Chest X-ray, AP view. Patient: 55 years old, sex M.
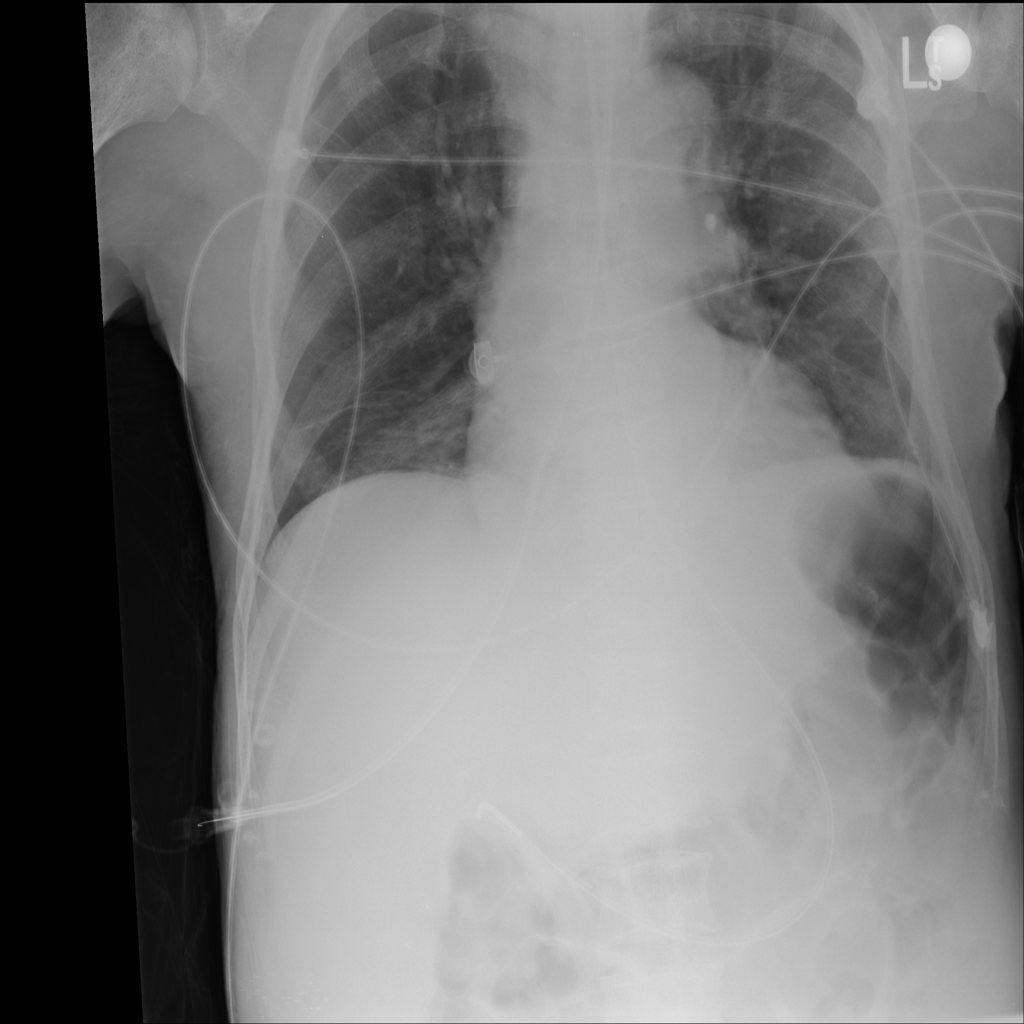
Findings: No Finding